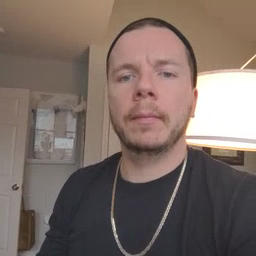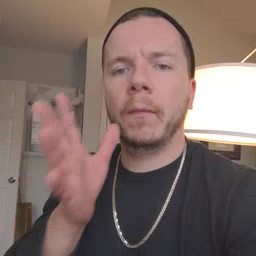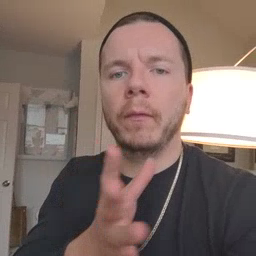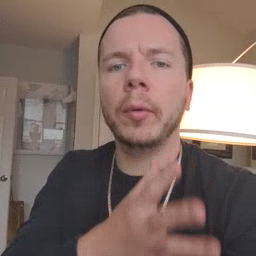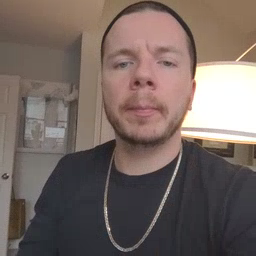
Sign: farm